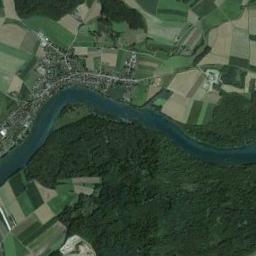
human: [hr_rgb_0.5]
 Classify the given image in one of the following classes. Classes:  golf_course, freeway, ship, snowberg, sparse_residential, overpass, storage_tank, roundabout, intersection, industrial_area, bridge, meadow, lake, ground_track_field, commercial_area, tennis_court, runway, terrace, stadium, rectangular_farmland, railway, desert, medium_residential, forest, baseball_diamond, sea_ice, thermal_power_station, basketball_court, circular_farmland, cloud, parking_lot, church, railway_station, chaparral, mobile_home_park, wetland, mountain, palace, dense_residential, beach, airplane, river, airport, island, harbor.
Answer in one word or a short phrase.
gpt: river